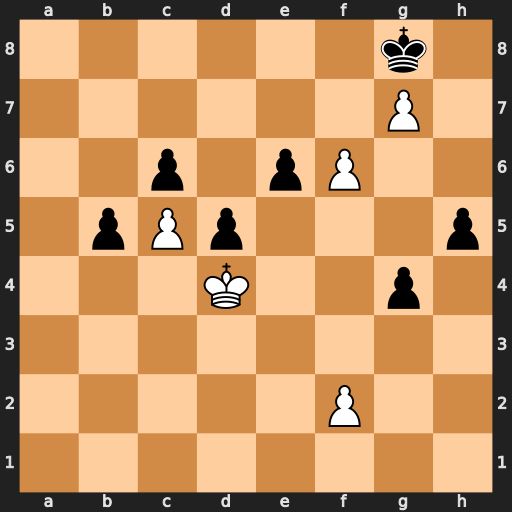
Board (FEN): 6k1/6P1/2p1pP2/1pPp3p/3K2p1/8/5P2/8
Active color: w
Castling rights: -
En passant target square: -
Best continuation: Ke5 Kf7 Kd6 g3 fxg3